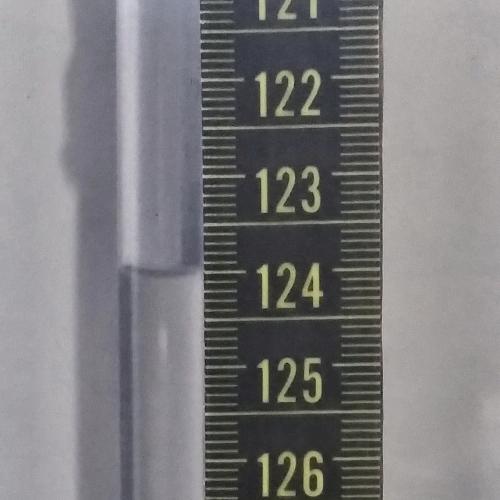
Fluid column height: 124.0 cm